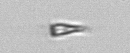
Label: Calciopappus